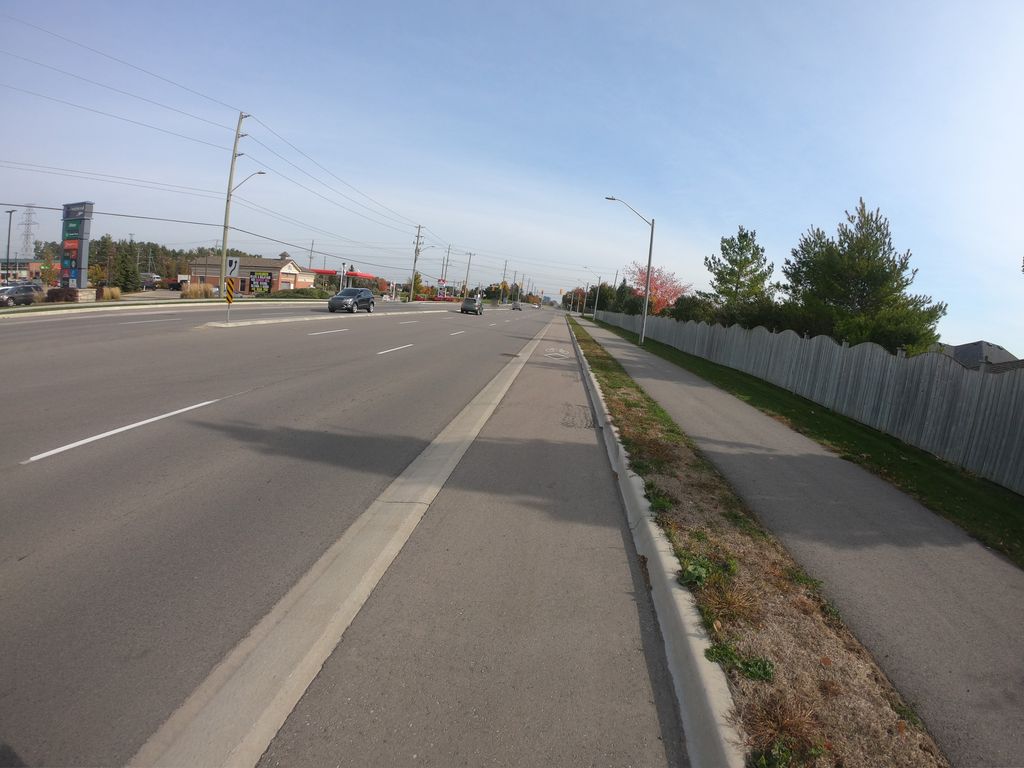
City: kitchener-waterloo